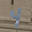
Label: 4